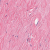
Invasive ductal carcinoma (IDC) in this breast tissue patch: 0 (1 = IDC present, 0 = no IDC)